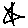
Label: star